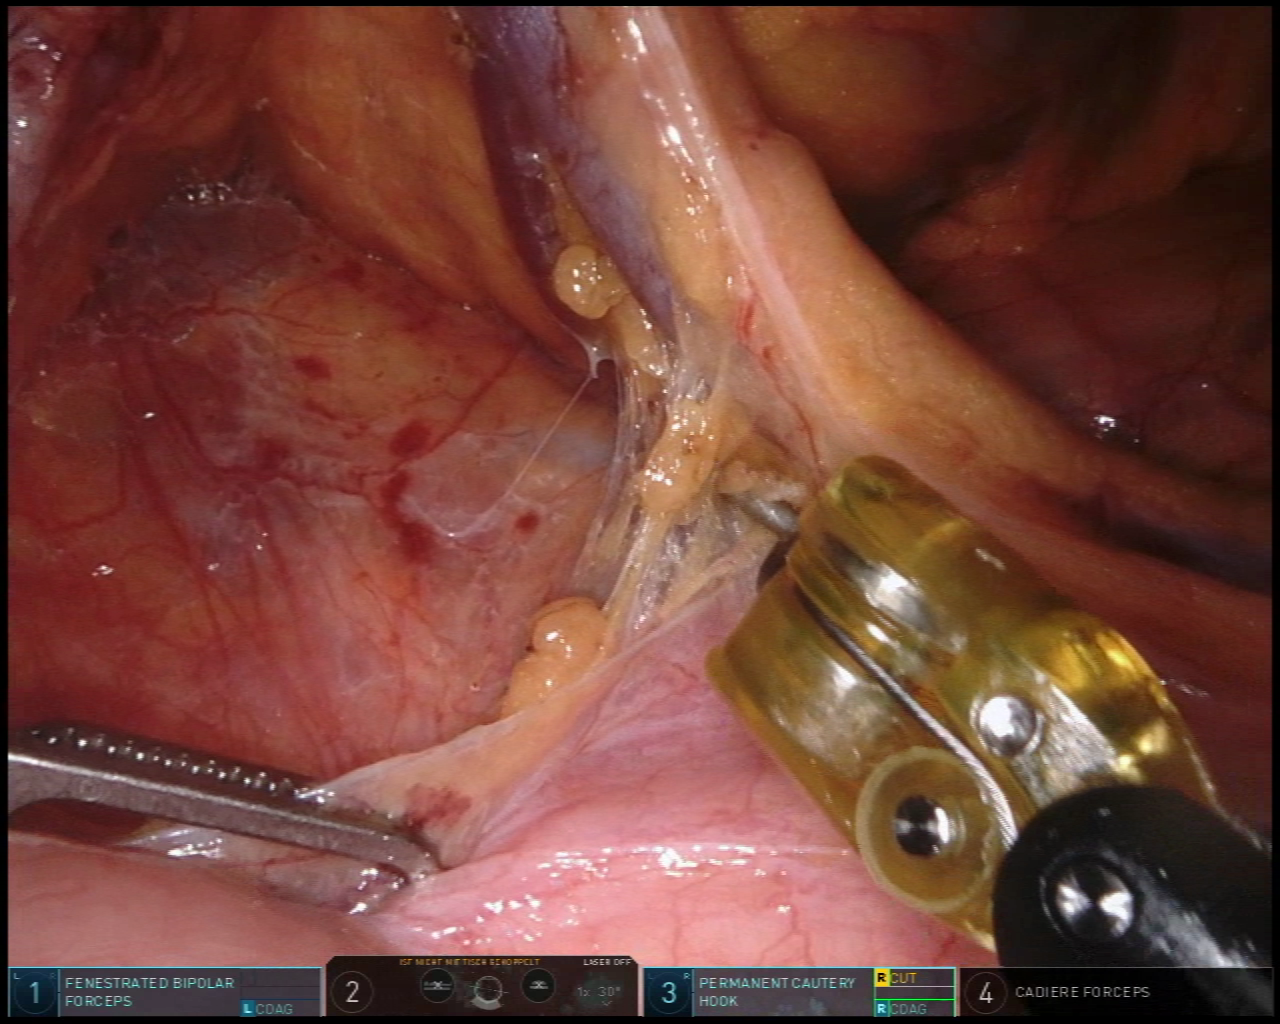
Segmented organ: intestinal_veins
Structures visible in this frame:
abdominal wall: no
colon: yes
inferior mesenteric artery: no
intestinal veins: yes
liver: no
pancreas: no
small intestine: yes
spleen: no
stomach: no
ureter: no
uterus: no
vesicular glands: no